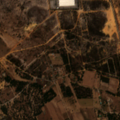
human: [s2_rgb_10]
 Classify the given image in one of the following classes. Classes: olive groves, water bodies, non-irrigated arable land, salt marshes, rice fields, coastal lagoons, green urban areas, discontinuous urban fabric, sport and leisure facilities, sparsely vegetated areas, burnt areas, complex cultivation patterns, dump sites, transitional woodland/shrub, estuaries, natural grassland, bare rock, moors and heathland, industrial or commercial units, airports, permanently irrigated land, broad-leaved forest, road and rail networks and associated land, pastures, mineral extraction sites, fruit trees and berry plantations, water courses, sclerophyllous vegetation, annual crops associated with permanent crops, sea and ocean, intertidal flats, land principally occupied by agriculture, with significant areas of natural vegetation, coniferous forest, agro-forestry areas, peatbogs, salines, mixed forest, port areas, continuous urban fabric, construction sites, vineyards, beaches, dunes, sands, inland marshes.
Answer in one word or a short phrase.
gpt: industrial or commercial units, complex cultivation patterns, broad-leaved forest, transitional woodland/shrub, sparsely vegetated areas